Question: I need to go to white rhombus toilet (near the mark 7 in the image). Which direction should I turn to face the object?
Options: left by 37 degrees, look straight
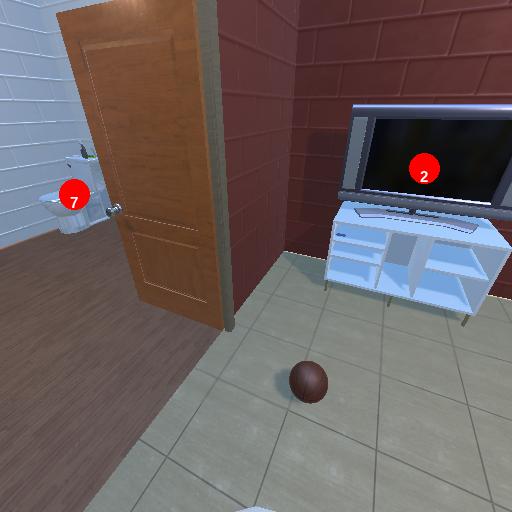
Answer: left by 37 degrees